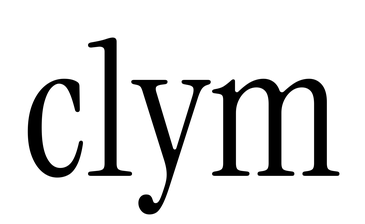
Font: InstrumentSerif-Regular